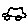
Label: car